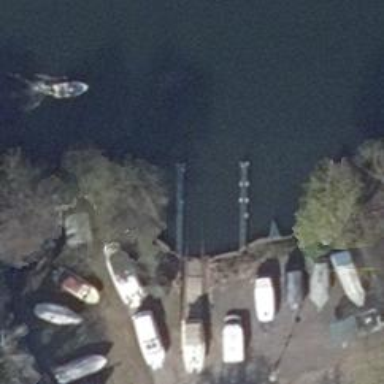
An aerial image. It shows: Slipway on leisure land.